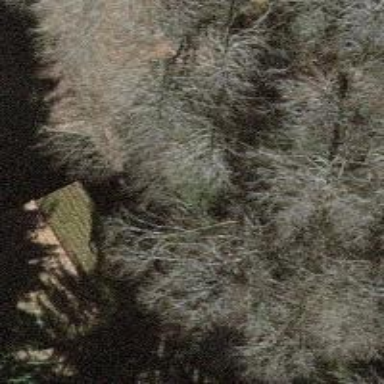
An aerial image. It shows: Cabin.